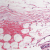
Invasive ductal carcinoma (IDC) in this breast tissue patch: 0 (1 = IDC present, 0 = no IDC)